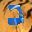
Label: 2